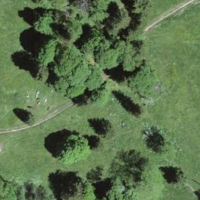
EUNIS habitat code: 44
Species observed at this site:
Caltha palustris